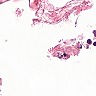
Metastatic tissue present: no